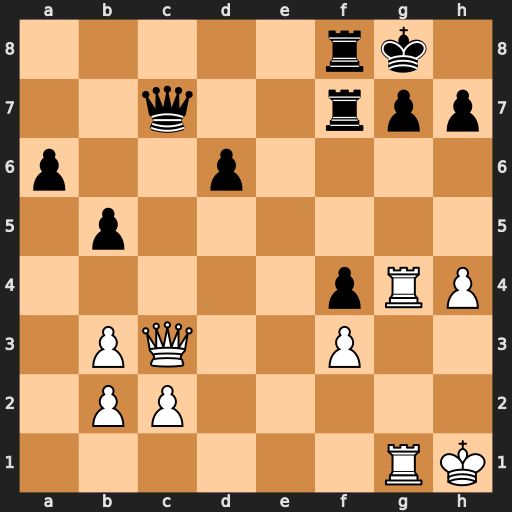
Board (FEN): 5rk1/2q2rpp/p2p4/1p6/5pRP/1PQ2P2/1PP5/6RK
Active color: w
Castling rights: -
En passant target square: -
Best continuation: Rxg7+ Rxg7 Qxc7 Rxg1+ Kxg1